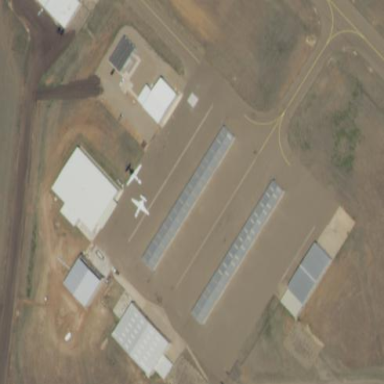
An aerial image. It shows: Hangar building located at airport.